Question: Recent version of Visual Studio added AI-assisted IntelliSense. See below image the star-marked items.

Many times this AI-assisted IntelliSense works great. ReShaper's suggestion system is more powerful in general and I always stick to it. My question is can I have Microsoft AI-assisted IntelliSense in ReSharper's suggestion system?
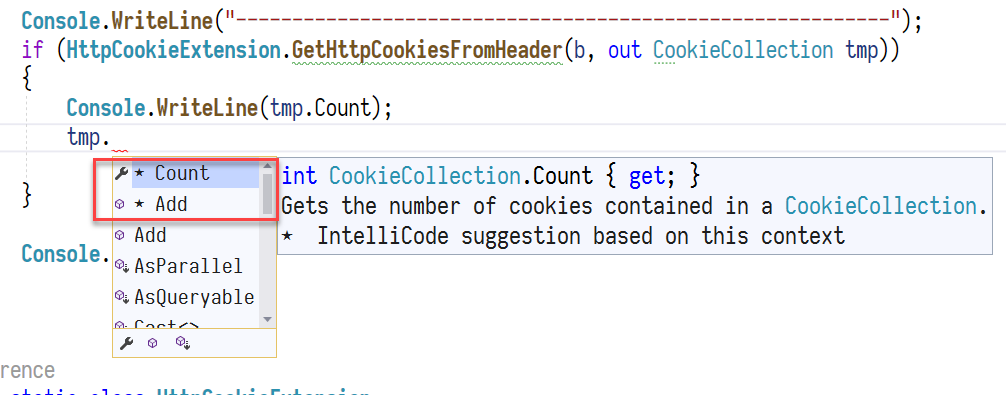
Answer: > My question is can I have Microsoft AI-assisted IntelliSense in
ReSharper's suggestion system?
I am afraid that you cannot get your answer as your expected.
is from <URL> and is a part of Viusal Studio Intellisnese.
However, Resharper is a extension and its Intellisense will inherit, overwrite Visual Studio Intellisense and then uses its own features.
, it is not compatible with Visual Studio Intellisense. You can check <URL>.
in use, you can only use one of them('Visual Studio Intellisense' and 'Resharper Intellisense'), but not use them all at the same time.
, if you're using VS2019, try switching between them('Extensions'-->'Resharper'-->'Options'-->'Environment'-->'Intellisense'-->'General') which this is the only better solution and thanks for Resharper has retained the option to use 'Visual Studio Intellisense'.
<URL>
, if you still want this feature and use both of them at the same time, you should contact with Resharper's support team and hope that they will give you a satisfactory answer.